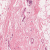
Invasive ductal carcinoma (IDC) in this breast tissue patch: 0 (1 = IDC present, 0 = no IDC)